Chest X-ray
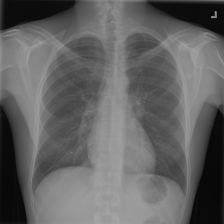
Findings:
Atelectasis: negative
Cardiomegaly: negative
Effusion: negative
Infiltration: positive
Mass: negative
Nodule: negative
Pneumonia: negative
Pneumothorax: negative
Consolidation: negative
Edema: negative
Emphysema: negative
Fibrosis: negative
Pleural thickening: negative
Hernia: negative